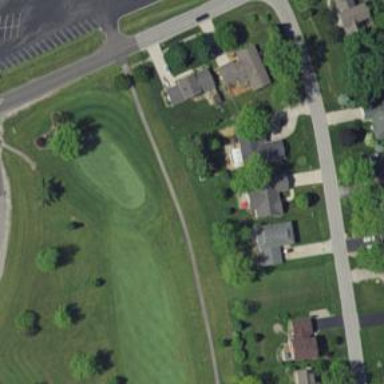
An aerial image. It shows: Golf cartpath that is also road path.